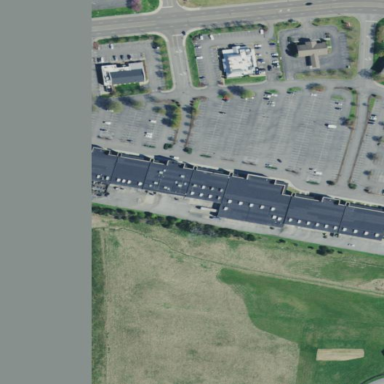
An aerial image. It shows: Mall building.